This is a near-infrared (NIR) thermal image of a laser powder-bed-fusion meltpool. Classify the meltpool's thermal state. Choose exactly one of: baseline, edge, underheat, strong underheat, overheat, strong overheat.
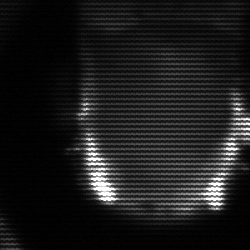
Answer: baseline